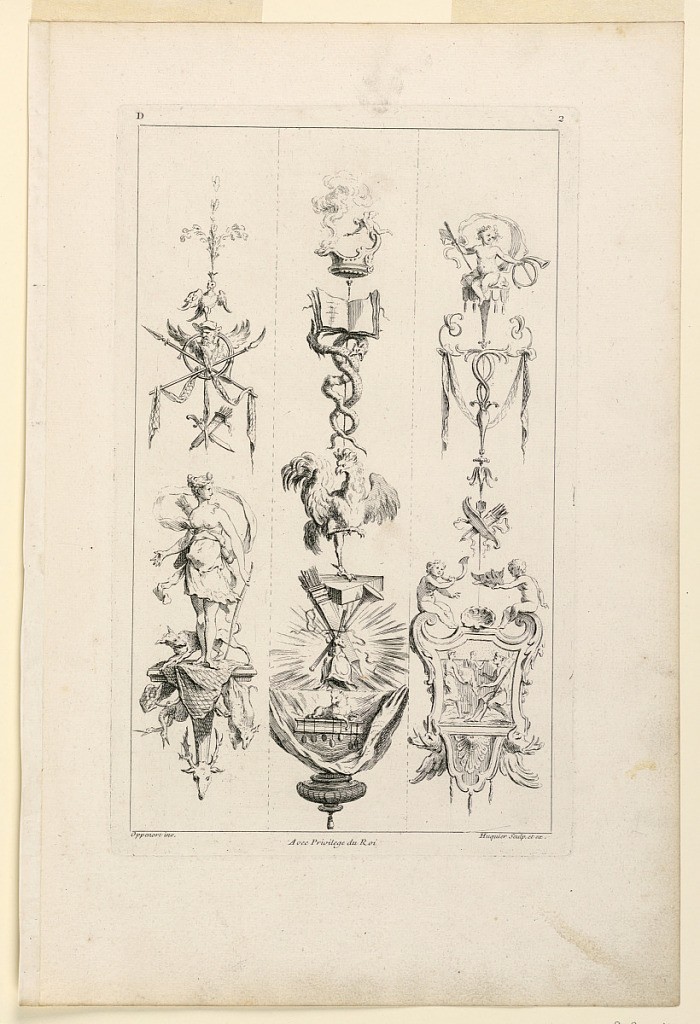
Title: Page Two from "Quatrieme Livre Contenant Des Montans où Pilastres Inventés par G. M. Oppenort Architecte du Roi et Gravés par Huquier"
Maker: Gilles-Marie Oppenord, French, 1672–1742
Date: after 1751
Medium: Etching on paper
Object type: Print
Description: Three "candelabra-like" arrangements of various motifs, characterized by: first, Diana with her dog; second: a rooster; third: three putti with musical instruments. Inscribed, upper left: "D"; upper right: "2"; lower left: "Oppenort inv."; center: "Avec privilege du Roi"; lower right: "Huquier sculp. et ex."